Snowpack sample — Rabbit Ears Pass, Jackson County, Colorado, USA (12/17/25, 1:08 PM MST)
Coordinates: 40.387, -106.625
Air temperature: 34 °F
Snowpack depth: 46 cm
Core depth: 10 cm
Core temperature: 30.2 °F
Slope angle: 6°, slope face: 165°
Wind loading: medium
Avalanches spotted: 0
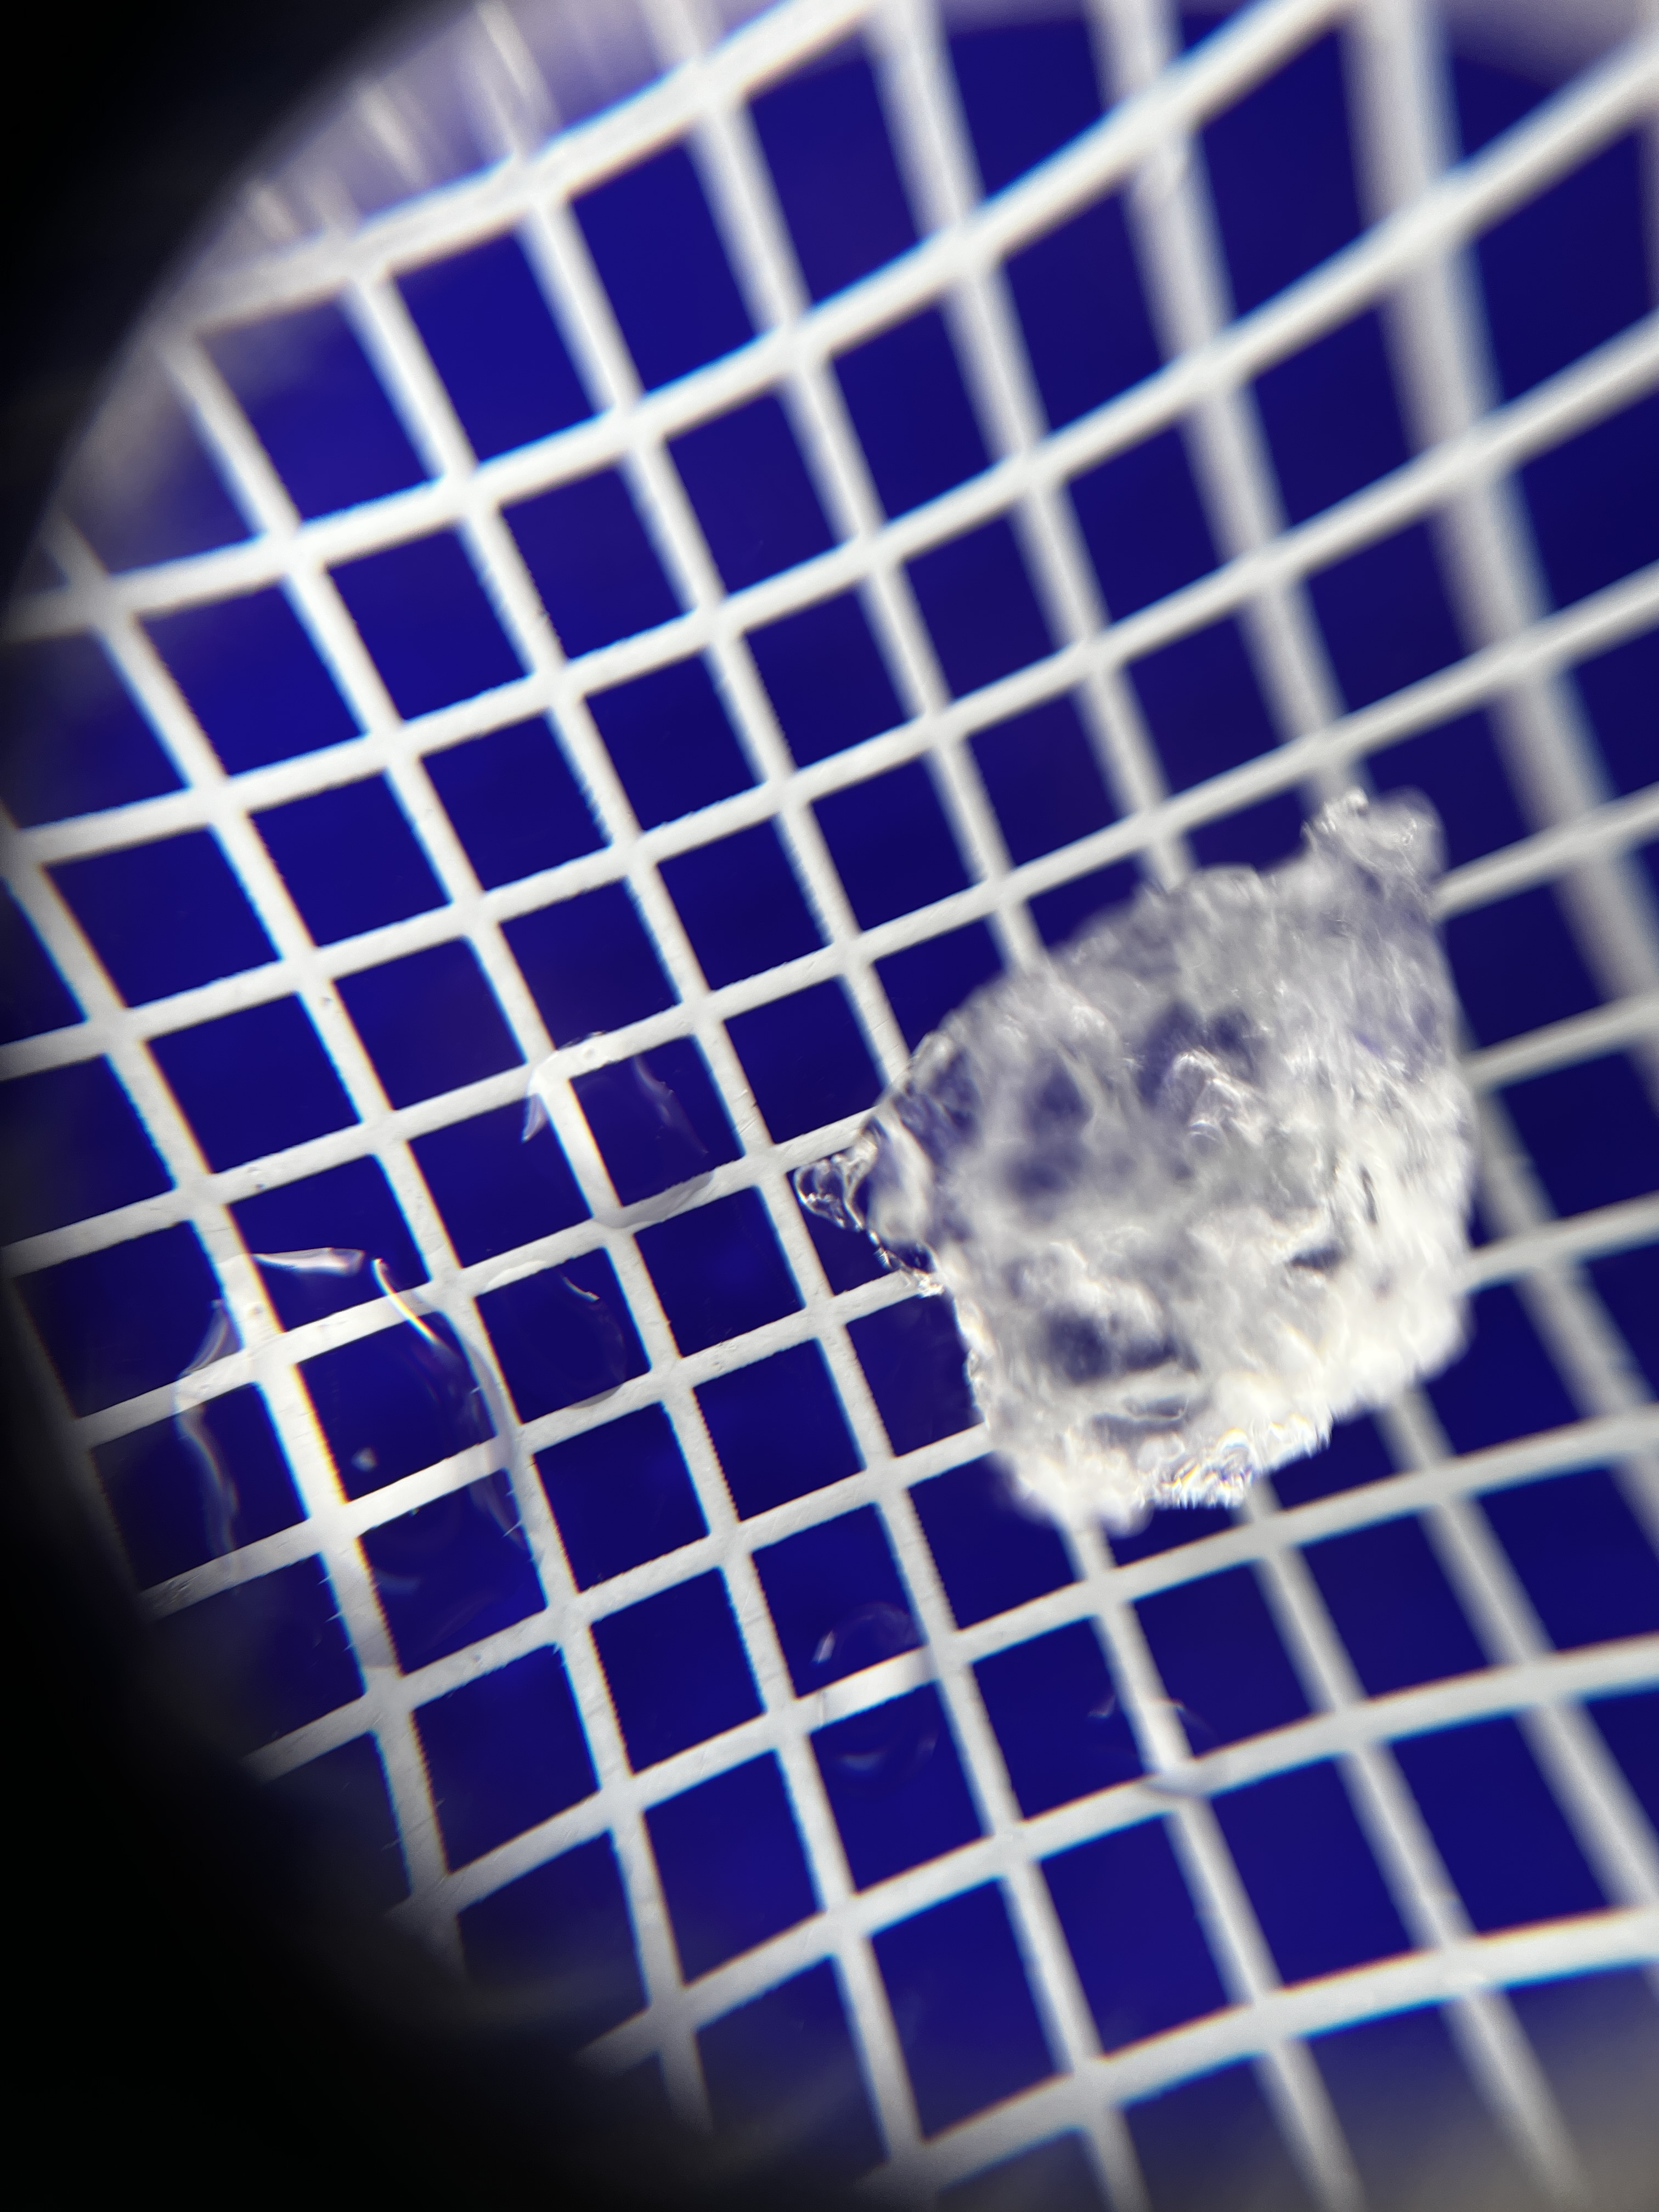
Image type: magnified_profile
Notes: No avalanches spotted nearby, although collected in a meadowy area with minimal risk on this face of the pass.